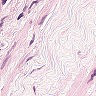
Metastatic tissue present: no